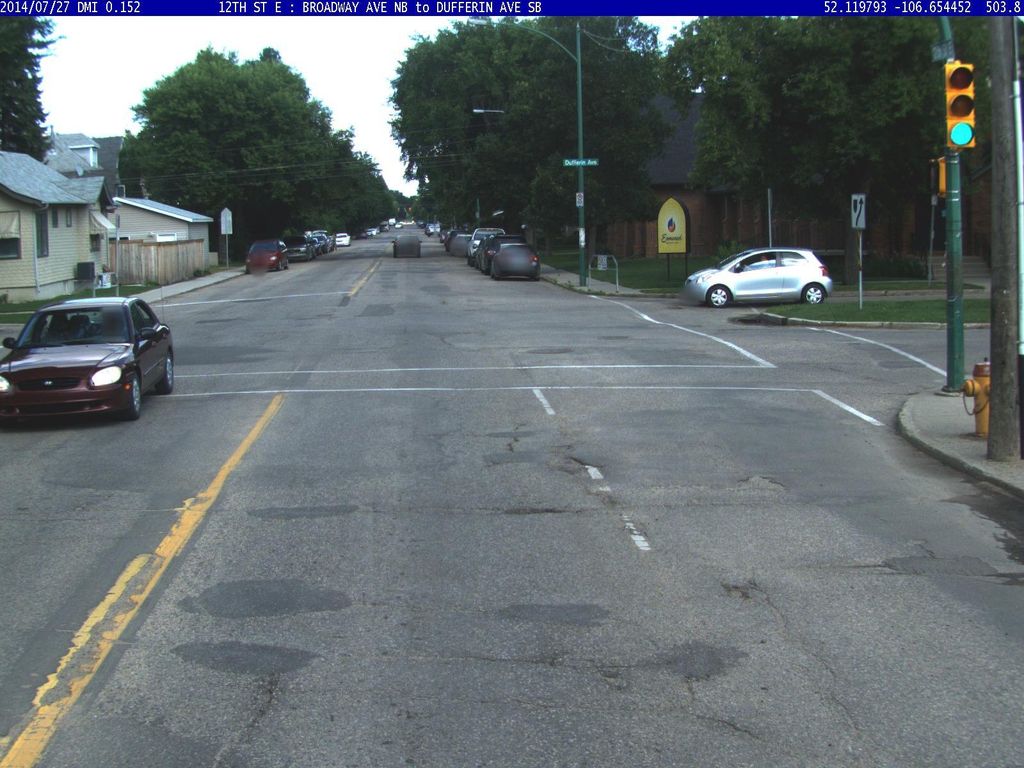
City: saskatoon